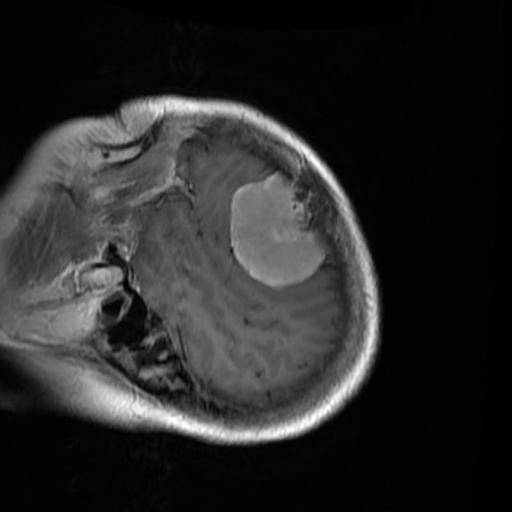
Label: brain_menin